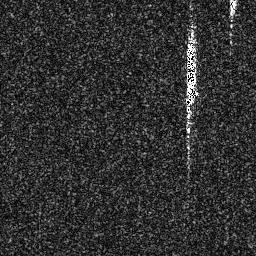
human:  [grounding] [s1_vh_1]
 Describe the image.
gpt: In the satellite image, there is  <ref>1 medium ship </ref> <box>[[71, 10, 77, 47, 0]]</box> located at top right.